Question: I would like to add the credit card type to a Sales Receipt, however, I see no credit card information on the SR. Here is my code:
'''
//Set Payment Detail in Header
Intuit.Ipp.Data.Qbo.PaymentDetail qboSalesReceiptHeaderPaymentDetail = new Intuit.Ipp.Data.Qbo.PaymentDetail();
CreditCardPayment cc = new CreditCardPayment();
cc.CreditChargeInfo = new CreditChargeInfo();
//to do another credit card type
cc.CreditChargeInfo.Type = CreditCardTypeEnum.OtherCreditCard;
cc.CreditChargeInfo.TypeSpecified = true;
qboSalesReceiptHeaderPaymentDetail.Item = cc;
//qboSalesReceiptHeaderPaymentDetail.Item = new CashPayment { Desc = "Cash Payment Ref #" };
qboSalesReceiptHeader.Detail = qboSalesReceiptHeaderPaymentDetail;
//Set Header
qboSalesReceipt.Header = qboSalesReceiptHeader;
'''

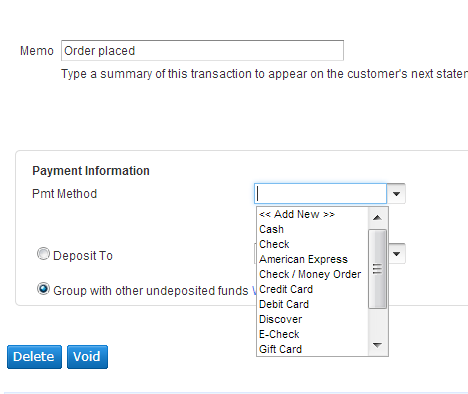
Answer: If you refer to the <URL> you'll find that there's a field named:
'''
PaymentMethodId
'''
The PaymentMethodId should refer to an Id value from one of the <URL> in QuickBooks.
e.g. it's not a "credit card type" per se, it's a "payment method" that you're looking to specify (one of which might be a specific credit card type).